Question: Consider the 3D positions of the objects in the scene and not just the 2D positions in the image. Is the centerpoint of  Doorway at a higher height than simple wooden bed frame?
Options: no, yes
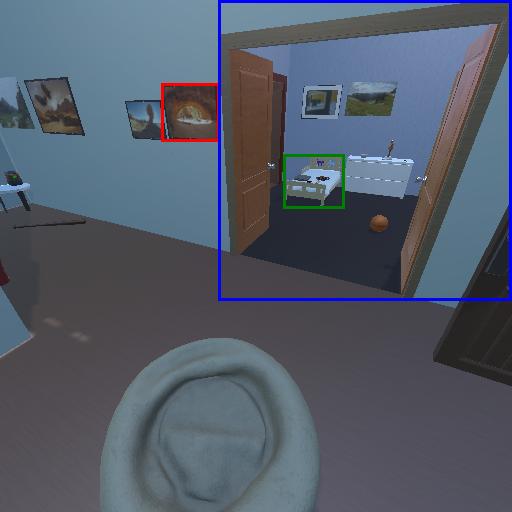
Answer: no